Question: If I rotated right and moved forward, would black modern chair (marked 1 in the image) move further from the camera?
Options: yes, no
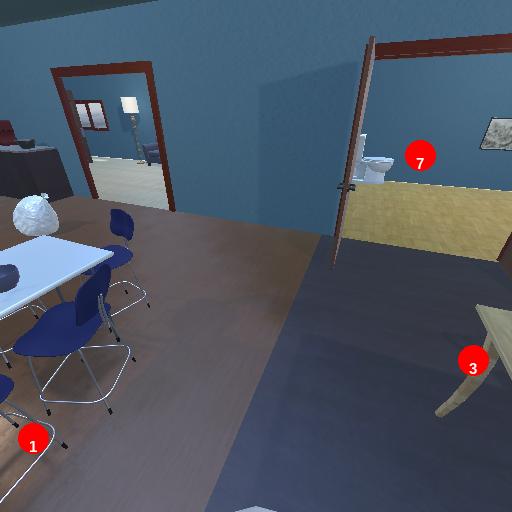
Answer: yes